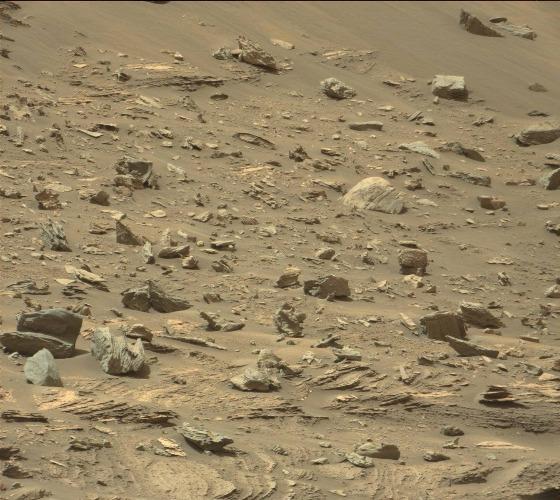
Terrain classes present: Bedrock, Gravel / Sand / Soil, Rock, Shadow